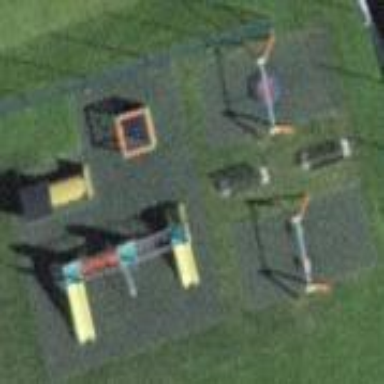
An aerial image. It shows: Playground area for leisure activities on the land.